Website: macys
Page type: gifting
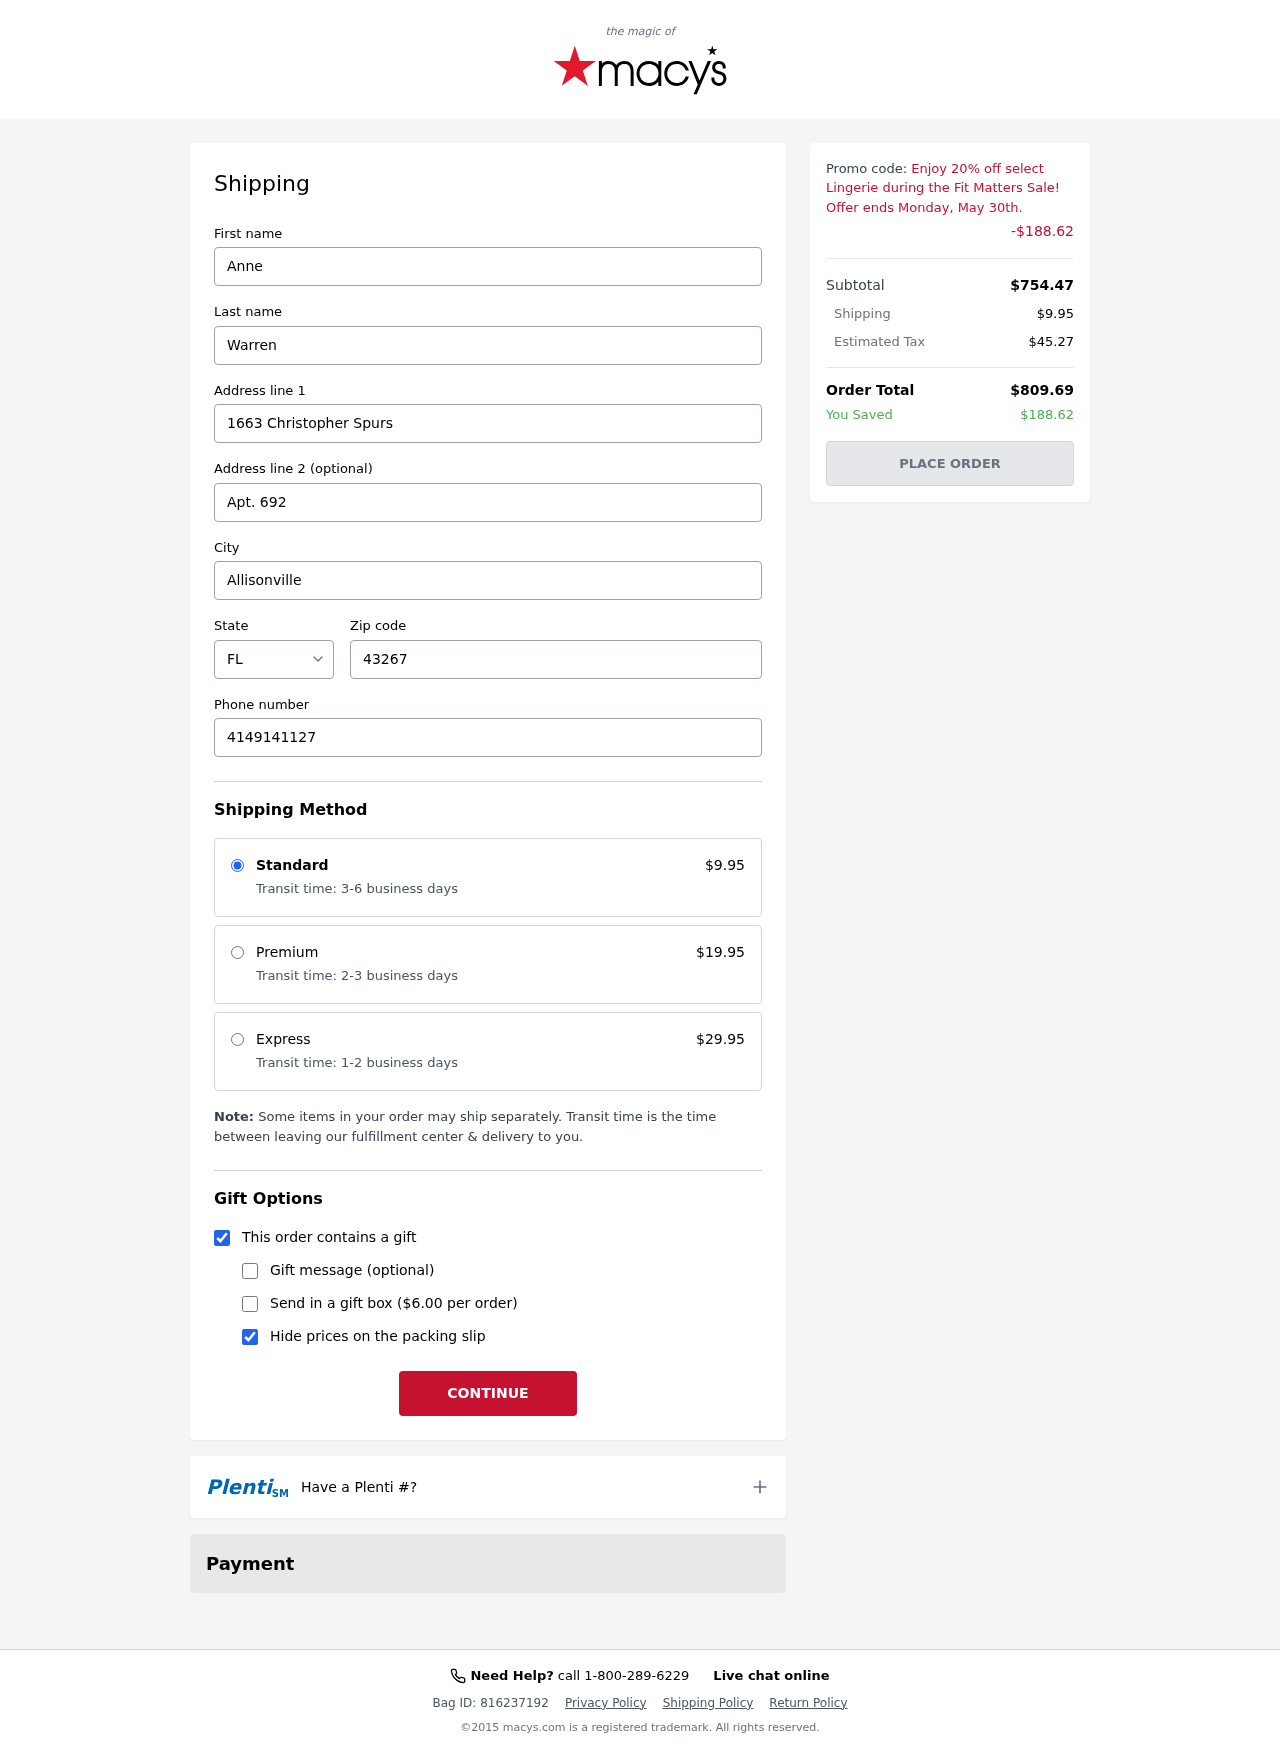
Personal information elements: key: PII_CITY
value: Allisonville
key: PII_FIRSTNAME
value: Anne
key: PII_LASTNAME
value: Warren
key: PII_PHONE
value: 4149141127
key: PII_POSTCODE
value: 43267
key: PII_STATE_ABBR
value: FL
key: PII_STREET
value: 1663 Christopher Spurs
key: PII_STREET2
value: Apt. 692
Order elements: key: ORDER_SHIPPING_COST
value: $9.95
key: ORDER_DISCOUNT
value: -$188.62
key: ORDER_SUBTOTAL
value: $754.47
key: ORDER_TAX
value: $45.27
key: ORDER_TOTAL
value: $809.69
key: ORDER_SAVINGS
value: $188.62